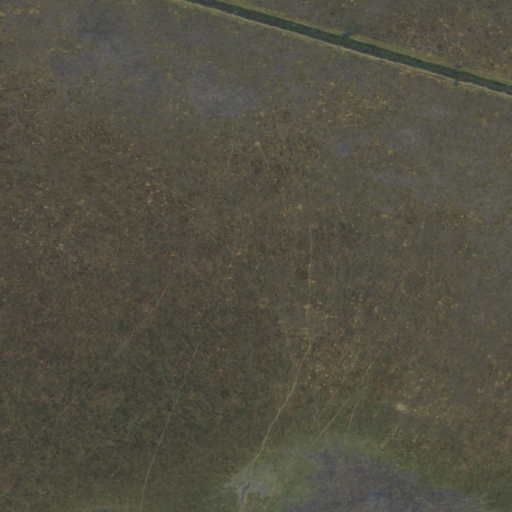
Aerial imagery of plain(s) in California named Boles Meadow containing only herbaceous wetlands